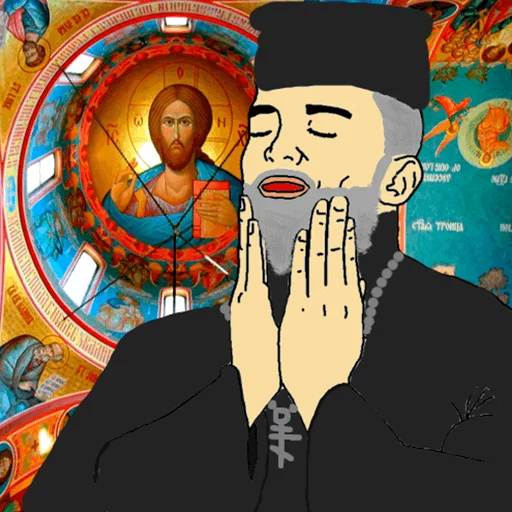
Label: 5_Feels_Good